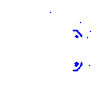
Particle: electron